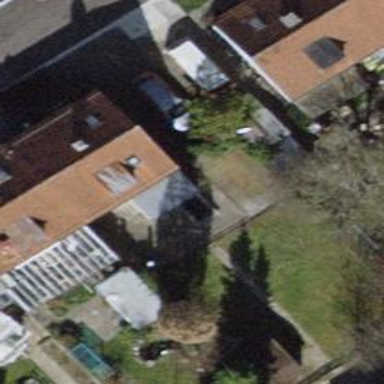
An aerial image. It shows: Gabled house with tile roof oriented across the building.